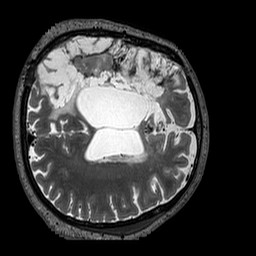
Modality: T2w
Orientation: axial
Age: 63
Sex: male
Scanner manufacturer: siemens
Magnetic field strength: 3 T
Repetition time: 3.2 s
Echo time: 0.567 s